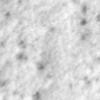
Label: no_change